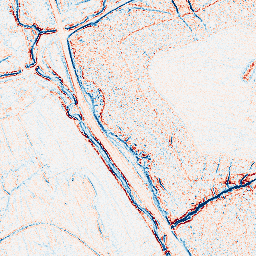
Category: edge_preserving
Decomposition family: bilateral
Decomposition parameters: d: 5
sigma_color: 150
sigma_space: 75
Upsampling method: quintic
Upsampling parameters: scale: 2
Upsampling scale: 2